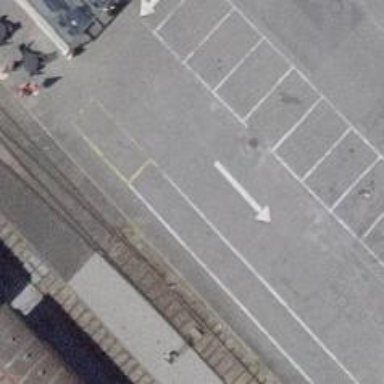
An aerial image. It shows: Bus stop with platform for public transport.